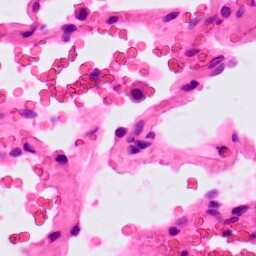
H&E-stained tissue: Lung